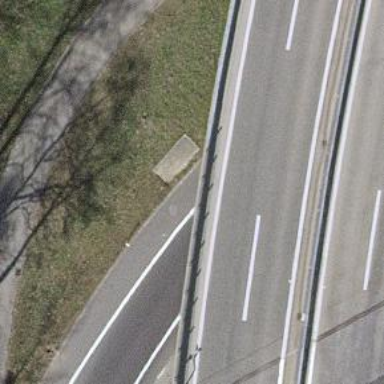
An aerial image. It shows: Motorway link with tunnel.